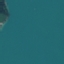
Land use / land cover: SeaLake